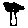
Label: tree